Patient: sex M, age 57
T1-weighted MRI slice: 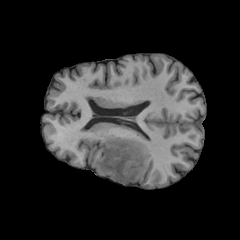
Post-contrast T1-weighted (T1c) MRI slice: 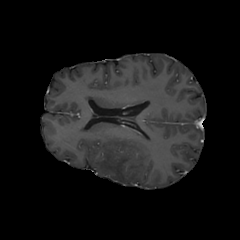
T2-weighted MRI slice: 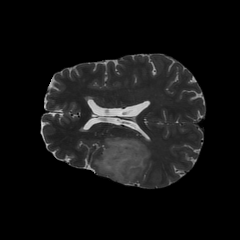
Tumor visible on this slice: yes
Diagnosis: Astrocytoma, IDH-wildtype
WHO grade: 2